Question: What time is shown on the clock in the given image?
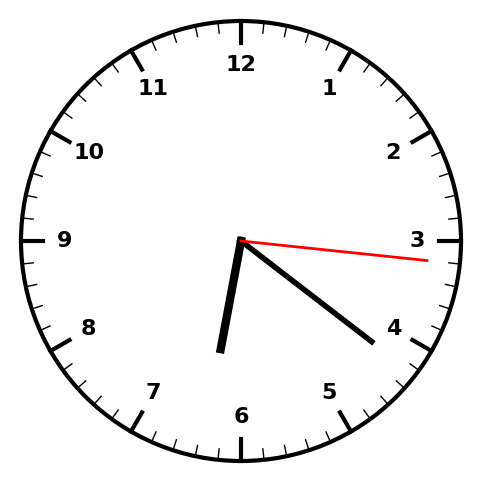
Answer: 06:21:16